Field crop: maize
Growth stage: 2
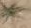
Species: salsola